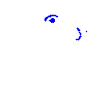
Particle: electron